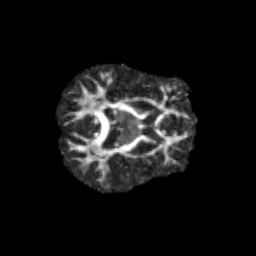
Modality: FA
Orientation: axial
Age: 12
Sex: female
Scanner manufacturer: siemens
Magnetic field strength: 3 T
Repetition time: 3.8 s
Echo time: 0.07 s